Interaction volume radius: 10 \u00c5
Interaction volume height: 40 \u00c5
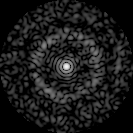
Disorder parameter: 0.8438